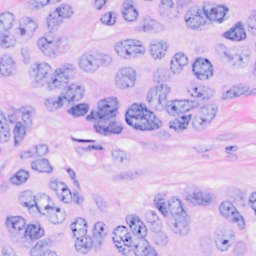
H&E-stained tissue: Breast